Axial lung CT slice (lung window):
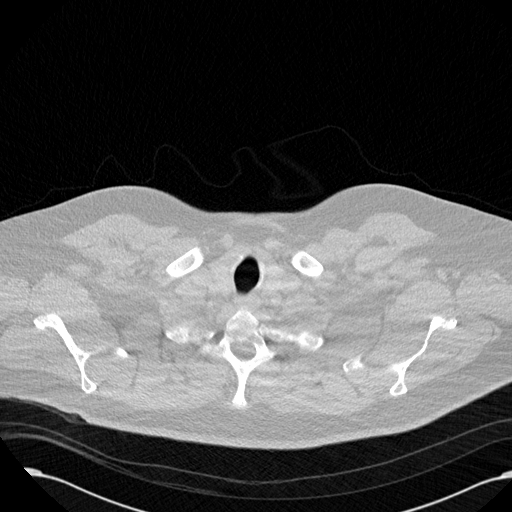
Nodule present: no